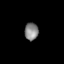
Tissue: lung
Cell type: Others
Senescence score: 0.224
Nuclear area (px): 237
Mean DAPI intensity: 130.895